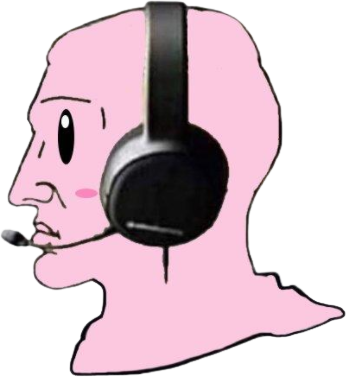
Label: 4_Yes_Chad